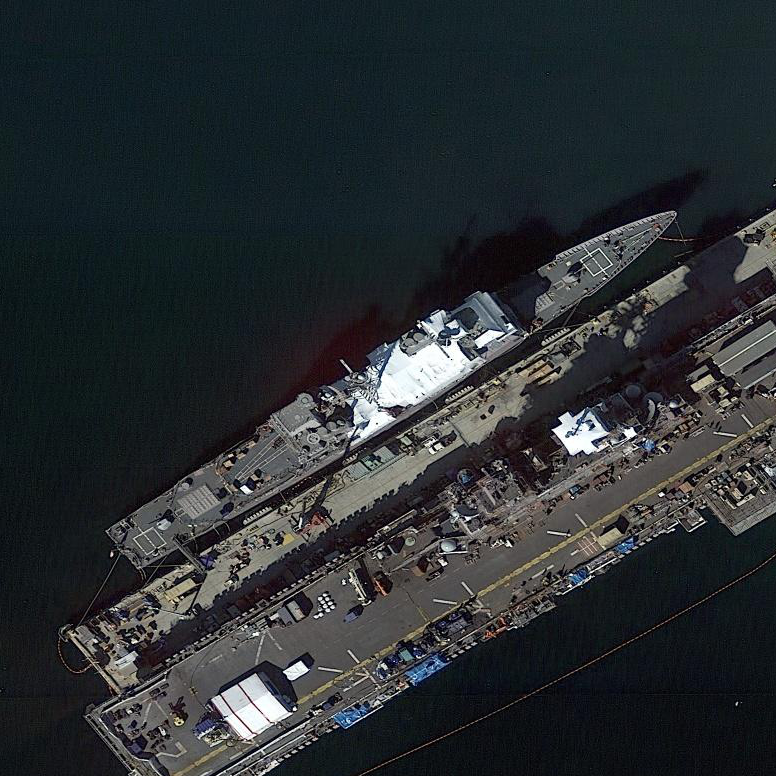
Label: cruiser